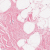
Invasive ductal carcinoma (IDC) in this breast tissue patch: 0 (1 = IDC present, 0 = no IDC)